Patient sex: M
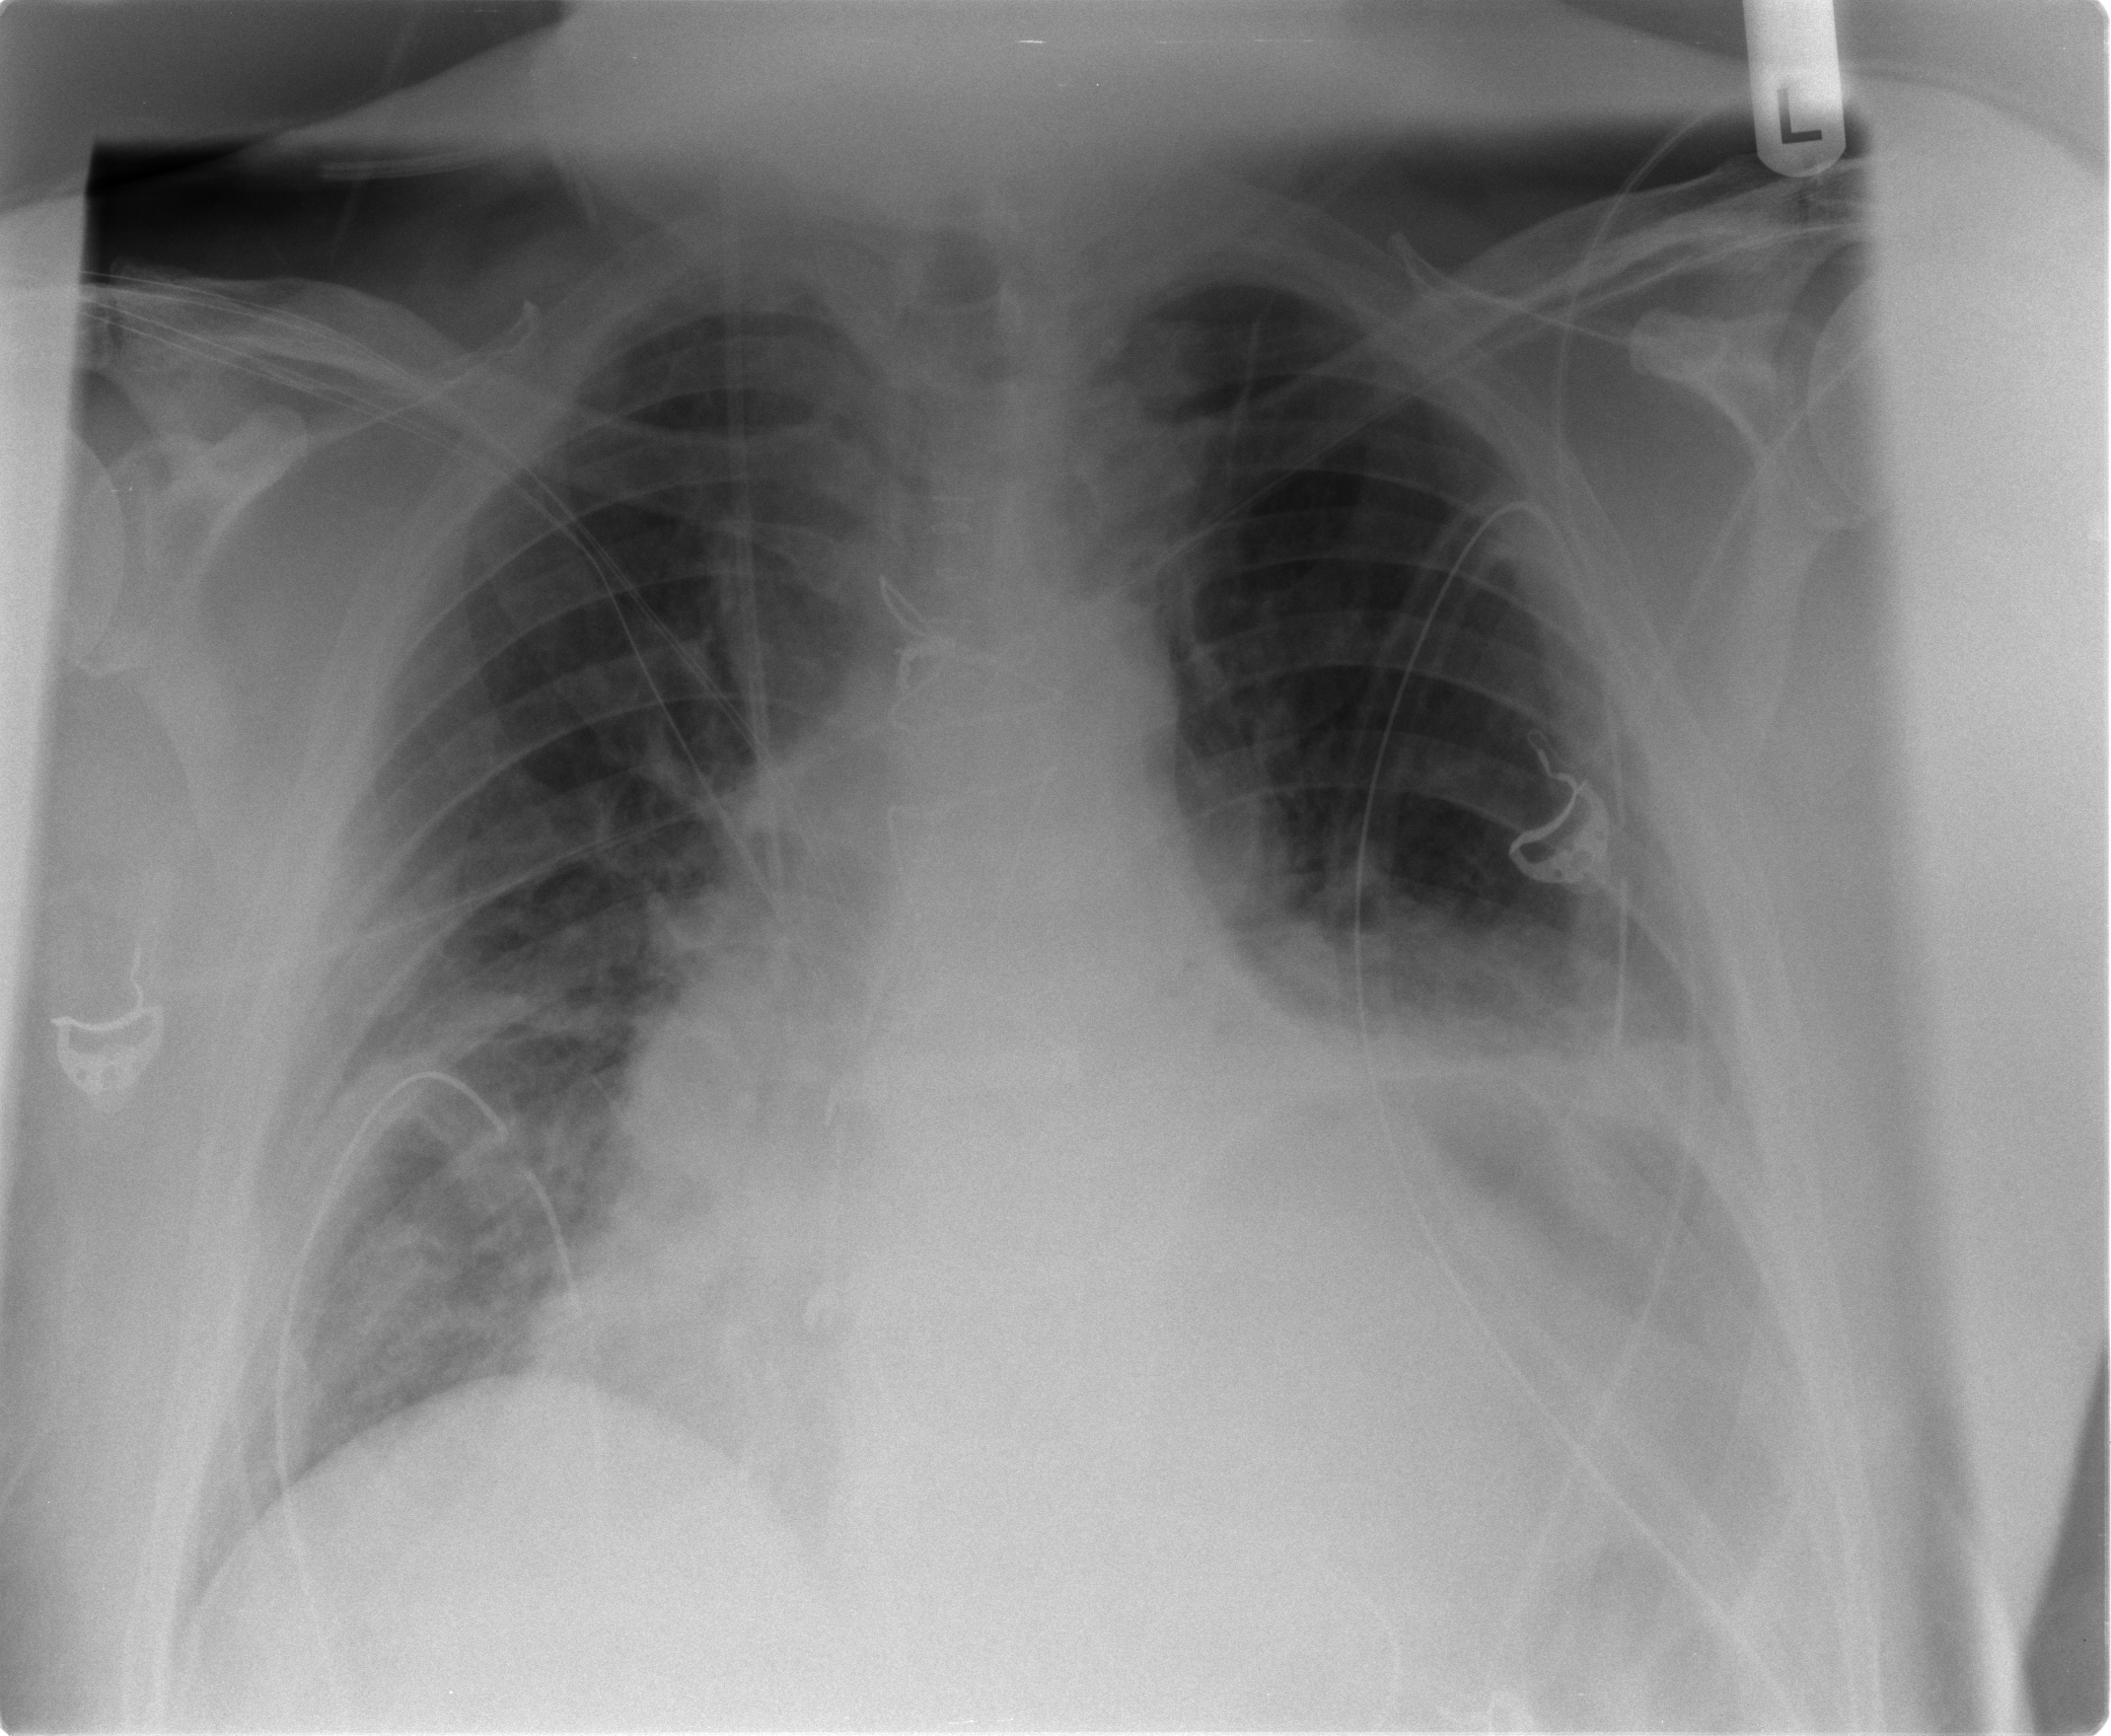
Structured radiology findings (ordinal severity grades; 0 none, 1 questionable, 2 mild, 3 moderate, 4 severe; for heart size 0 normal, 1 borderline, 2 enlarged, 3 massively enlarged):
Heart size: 2
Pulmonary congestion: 2
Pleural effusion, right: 0
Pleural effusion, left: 2
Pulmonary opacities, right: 2
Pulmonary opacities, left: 1
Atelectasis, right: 2
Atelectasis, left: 2